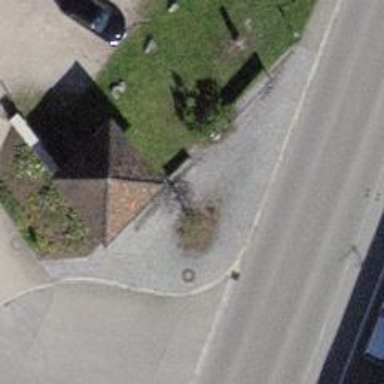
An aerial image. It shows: Brown bench in the vicinity.